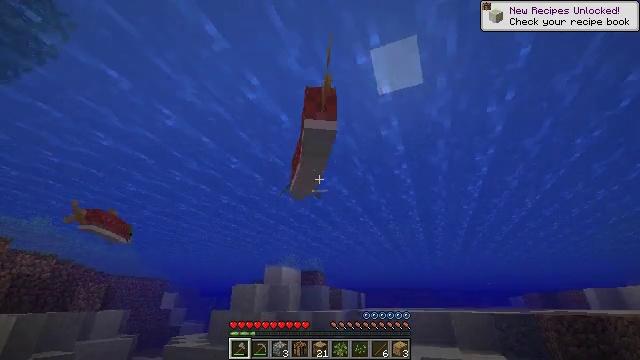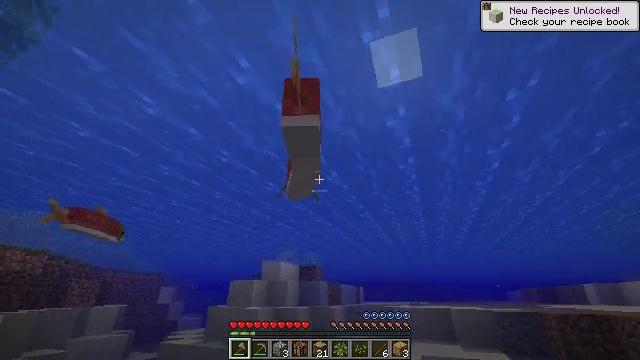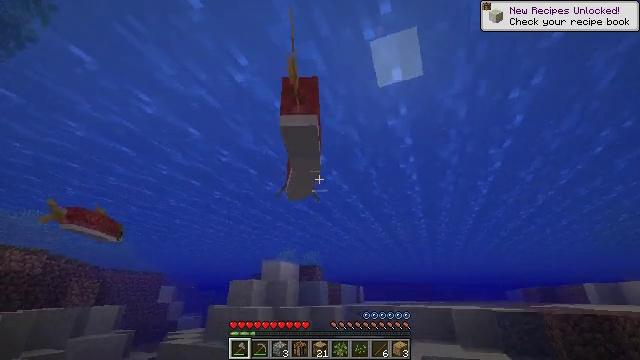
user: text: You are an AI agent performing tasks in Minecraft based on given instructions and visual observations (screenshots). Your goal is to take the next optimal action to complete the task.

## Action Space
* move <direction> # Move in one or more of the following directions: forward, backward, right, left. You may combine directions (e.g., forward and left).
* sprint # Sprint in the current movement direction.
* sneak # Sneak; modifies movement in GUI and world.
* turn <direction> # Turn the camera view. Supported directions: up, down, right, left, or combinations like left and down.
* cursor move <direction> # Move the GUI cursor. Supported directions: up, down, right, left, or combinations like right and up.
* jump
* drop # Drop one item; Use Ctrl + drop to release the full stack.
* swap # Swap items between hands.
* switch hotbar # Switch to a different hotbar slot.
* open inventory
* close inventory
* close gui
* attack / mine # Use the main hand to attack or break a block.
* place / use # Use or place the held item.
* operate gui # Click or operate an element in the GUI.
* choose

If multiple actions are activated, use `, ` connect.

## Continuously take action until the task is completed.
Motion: motion action
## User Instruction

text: Fish and kill the salmon.
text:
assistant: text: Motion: move forward, sprint, turn down, attack / mine
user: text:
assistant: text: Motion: move forward, sprint
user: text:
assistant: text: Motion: sprint